Question: I am following the inspiring example <URL> to setup 'Vim' for 'R' development. One difference is that I am running Vim and R on a remote server via 'ssh' session. And this 'ssh' starts 'byobu', which has 'tmux' started automatically whenever I login. What I want is to make an 'Vim-R-Dev' command/alias so that:
After logging in with the 'ssh' and 'tmux' is already running, I can type 'Vim-R-Dev' to open up a window with panes look like in the attached image:
> Illustration of sending R code from several vim viewports (in middle)
to an R session (on top right). The vim session can run on a local
computer, while the R session can run on the same or a remote system.
The snapshot also illustrates the omni completion utility of the
vim-r-plugin (purple box), viewing of an R function help document in a
separate tmux pane (bottom right) and the NERDTree file browser
(left).

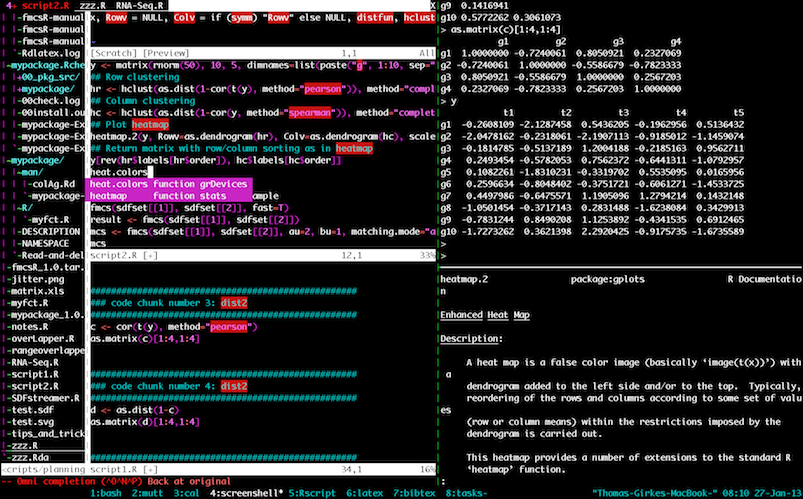
Answer: After a while of fumbling with Vim and R, I decided to quit this approach. My feeling was that the combination is not mature enough for production. So I tried to find and found EMACS + ESS. Yes, emacs is the rival to Vim as a programmer/geek editor. And it seems I am a traitor of Vim jump to Emacs when the two are at war :-) It doesn't have to be that way.
At first I installed emacs and ess plugin/package and tried to learn the basics. I was very happy about how ESS is much more mature than vimR. And the way emacs works with packages and configuration make me much more happy than when I used Vim. This is partly because I have some basic background and was willing to deal with ELISP, the LISP programming language variant that is made for Emacs. An advice for some one have Vim skills though: You'd better off install 'Evil' package from the beginning so you have the power of quick editing in Vim but the whole pack of other wonderful things, i.e. robustness, fine customization, in-place documentation. I have discussed many things about Emacs and ESS here on stackoverflow.com and at emacs.stackexchange.com too. The essential setup for R programmer is:
'Emacs, ESS, Evil, Helm*, auto-complete, auctex, polymode, r-autoyas'. Following are full list of additional packages that I installed. The one that allows me to edit and run code on remote server is called 'tramp' with X forwarding. I will post more on this if there are requests.
'''
ac-ispell 0.7 installed ispell completion source for auto-complete
async 1.3 installed Asynchronous processing in Emacs
auctex 11.88.6 installed Integrated environment for *TeX*
auto-complete 1.5.0 installed Auto Completion for GNU Emacs
auto-complete-e... 0.0.7 installed Exuberant ctags auto-complete.el source
auto-complete-pcmp 0.0.2 installed Provide auto-complete sources using pcomplete results
auto-dictionary 1.1 installed automatic dictionary switcher for flyspell
auto-package-up... 1.4 installed Automatically update Emacs packages.
auto-yasnippet 0.3.0 installed Quickly create disposable yasnippets
bash-completion 2.0.0 installed BASH completion for the shell buffer
bind-key 20140601 installed A simple way to manage personal keybindings
bog 1.0.0 installed Extensions for research notes in Org mode
bongo 1.0 installed play music with Emacs
boon 0.1 installed Ergonomic Command Mode for Emacs.
bug-hunter 0.5 installed Hunt down errors in elisp files
calfw 1.4 installed Calendar view framework on Emacs
column-enforce-... 20140902.949 installed Highlight text that extends beyond a column
column-marker 20121128.843 installed Highlight certain character columns
company 0.8.12 installed Modular text completion framework
ctable 20140304.1659 installed Table component for Emacs Lisp
ctags 1.1.1 installed No description available.
ctags-update 0.2.0 installed (auto) update TAGS in parent directory using exuberant-ctags
cython-mode 0.23.2.2 installed Major mode for editing Cython files
d-mode 2.0.6 installed D Programming Language mode for (X)Emacs
dash 2.11.0 installed A modern list library for Emacs
diminish 0.44 installed Diminished modes are minor modes with no modeline display
discover 0.3 installed discover more of Emacs
el-autoyas 0.5 installed Automatically create Emacs-Lisp Yasnippets
elpy 1.8.1 installed Emacs Python Development Environment
epl 71.4.8098 installed Emacs Package Library
ess 20150810.826 installed Emacs Speaks Statistics
ess-R-data-view 20130509.458 installed Data viewer for GNU R
ess-R-object-popup 20130302.336 installed popup description of R object
ess-smart-equals 20150201.2201 installed better smart-assignment with =-key in R and S
ess-smart-under... 20131229.1851 installed Ess Smart Underscore
evil 20150810.426 installed Extensible Vi layer for Emacs.
evil-leader 20140606.543 installed let there be <leader>
evil-org 20150513.1610 installed evil keybindings for org-mode
expand-region 20150804.2210 installed Increase selected region by semantic units.
f 20150605.927 installed Modern API for working with files and directories
find-file-in-pr... 20150722.2347 installed Find files in a project quickly.
flx 20140921.739 installed fuzzy matching with good sorting
flx-ido 20140821.2033 installed flx integration for ido
ggtags 20150718.2227 installed emacs frontend to GNU Global source code tagging system
gh 20150126.1125 installed A GitHub library for Emacs
git 20140128.241 installed An Elisp API for programmatically using Git
git-auto-commit... 20150404.751 installed Emacs Minor mode to automatically commit and push
git-commit 20150805.2024 installed Edit Git commit messages
git-commit-mode 1.0.0 installed Major mode for editing git commit messages
git-messenger 20150314.602 installed Pop up last commit information of current line
goto-chg 20131228.1459 installed goto last change
helm 20150805.54 installed Helm is an Emacs incremental and narrowing framework
helm-ack 20141030.526 installed Ack command with helm interface
helm-core 20150805.206 installed Development files for Helm
helm-github-stars 20150625.1523 installed Helm integration for your starred repositories on github
helm-mode-manager 20140224.1504 installed Select and toggle major and minor modes with helm
highlight-inden... 20150307.208 installed Minor modes for highlighting indentation
hippie-expand-s... 20130907.132 installed Hook slime's completion into hippie-expand
imenu-list 20150804.705 installed Show imenu entries in a seperate buffer
key-chord 20150808.1705 installed map pairs of simultaneously pressed keys to commands
latex-extra 20150806.1521 installed Adds several useful functionalities to LaTeX-mode.
latex-pretty-sy... 20150409.240 installed Display many latex symbols as their unicode counterparts
latex-preview-pane 20150519.1244 installed Makes LaTeX editing less painful by providing a updatable preview pane
let-alist 1.0.4 installed Easily let-bind values of an assoc-list by their names
log4e 20150105.505 installed provide logging framework for elisp
logito 20120225.1255 installed logging library for Emacs
magit 20150807.401 installed A Git porcelain inside Emacs
magit-gh-pulls 20150723.1144 installed GitHub pull requests extension for Magit
magit-popup 20150730.1344 installed Define prefix-infix-suffix command combos
makey 20131231.630 installed interactive commandline mode
markdown-mode 20150727.855 installed Emacs Major mode for Markdown-formatted text files
markdown-toc 20150715.914 installed A simple TOC generator for markdown file
monokai-theme 20150521.2257 installed A fruity color theme for Emacs.
org-ac 20140302.413 installed Some auto-complete sources for org-mode
org-autolist 20150118.1837 installed Improved list management in org-mode
pcache 20150125.1653 installed persistent caching for Emacs
php-auto-yasnip... 20141128.1411 installed Creates snippets for PHP functions
php-mode 20150729.213 installed Major mode for editing PHP code
pkg-info 20150517.443 installed Information about packages
polymode 20150729.734 installed Versatile multiple modes with extensive literate programming support
popup 20150626.711 installed Visual Popup User Interface
popup-complete 20141108.1908 installed completion with popup
popwin 20150315.600 installed Popup Window Manager.
powerline 20150628.1957 installed Rewrite of Powerline
powerline-evil 20140517.1 installed Utilities for better Evil support for Powerline
projectile 20150807.620 installed Manage and navigate projects in Emacs easily
pyvenv 20150503.941 installed Python virtual environment interface
r-autoyas 20140101.710 installed Provides automatically created yasnippets for R function argument lists.
real-auto-save 20150701.815 installed Automatically save your all your buffers/files at regular intervals.
rtags 20150804.2337 installed No description available.
s 20140910.334 installed The long lost Emacs string manipulation library.
scala-mode2 20150617.2350 installed Major mode for editing Scala >= 2.9
scala-outline-p... 20150702.937 installed scala file summary popup
seq 20150709.1040 installed Sequence manipulation functions
session 20120510.1700 installed use variables, registers and buffer places across sessions
skeletor 20150228.1557 installed Provides project skeletons for Emacs
sx 20150718.625 installed StackExchange client. Ask and answer questions on Stack Overflow, Super User, and the likes
twilight-anti-b... 20140810.34 installed A soothing Emacs 24 light-on-dark theme
undo-tree 20140509.522 installed Treat undo history as a tree
use-package 20150731.2330 installed A use-package declaration for simplifying your .emacs
which-key 20150803.1211 installed Display available keybindings in popup
window-purpose 20150715.439 installed Purpose-based window management for Emacs
with-editor 20150710.252 installed Use the Emacsclient as $EDITOR
yaml-mode 20141125.37 installed Major mode for editing YAML files
yasnippet 20150804.1120 installed Yet another snippet extension for Emacs.
yatemplate 20150305.1526 installed File templates with yasnippet
yaxception 20150105.652 installed Provide framework about exception like Java for Elisp
zygospore 20140703.152 installed reversible C-x 1 (delete-other-windows)
'''